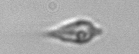
Label: Oxytoxum